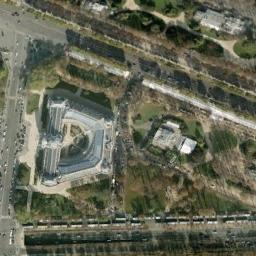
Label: palace